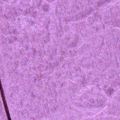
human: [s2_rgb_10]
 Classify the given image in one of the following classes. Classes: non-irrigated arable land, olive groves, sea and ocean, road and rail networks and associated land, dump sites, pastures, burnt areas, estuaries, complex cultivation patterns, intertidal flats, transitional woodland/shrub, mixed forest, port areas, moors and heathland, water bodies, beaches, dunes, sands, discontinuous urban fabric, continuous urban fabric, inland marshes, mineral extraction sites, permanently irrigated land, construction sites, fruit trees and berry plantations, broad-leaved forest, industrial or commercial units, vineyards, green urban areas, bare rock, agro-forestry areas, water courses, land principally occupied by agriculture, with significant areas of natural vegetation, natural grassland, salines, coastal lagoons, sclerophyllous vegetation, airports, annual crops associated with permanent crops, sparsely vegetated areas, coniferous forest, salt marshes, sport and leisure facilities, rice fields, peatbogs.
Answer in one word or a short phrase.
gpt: sea and ocean